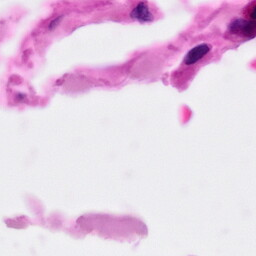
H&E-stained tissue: Pancreatic